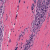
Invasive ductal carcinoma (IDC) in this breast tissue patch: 0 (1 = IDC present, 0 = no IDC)